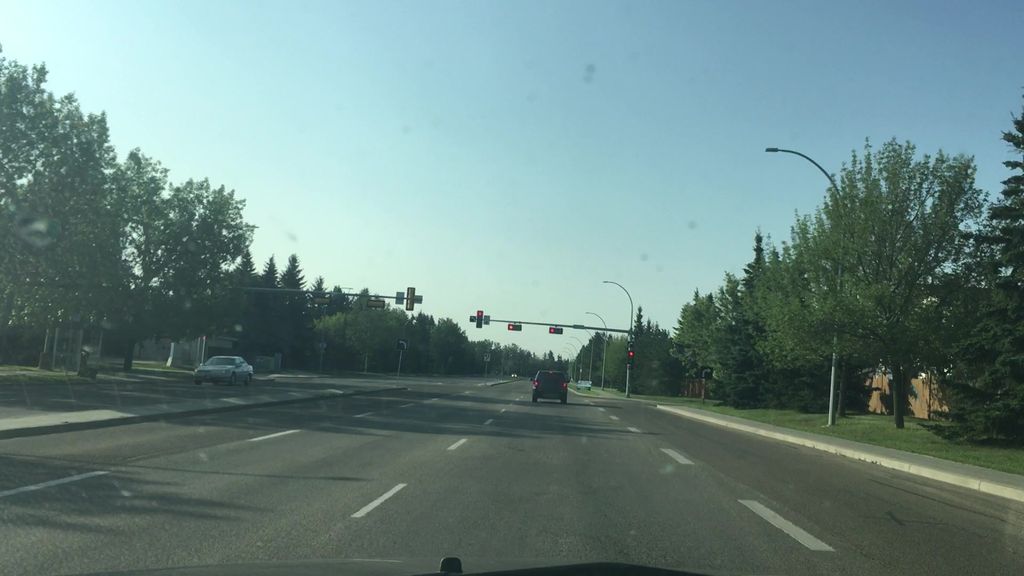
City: edmonton